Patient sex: M
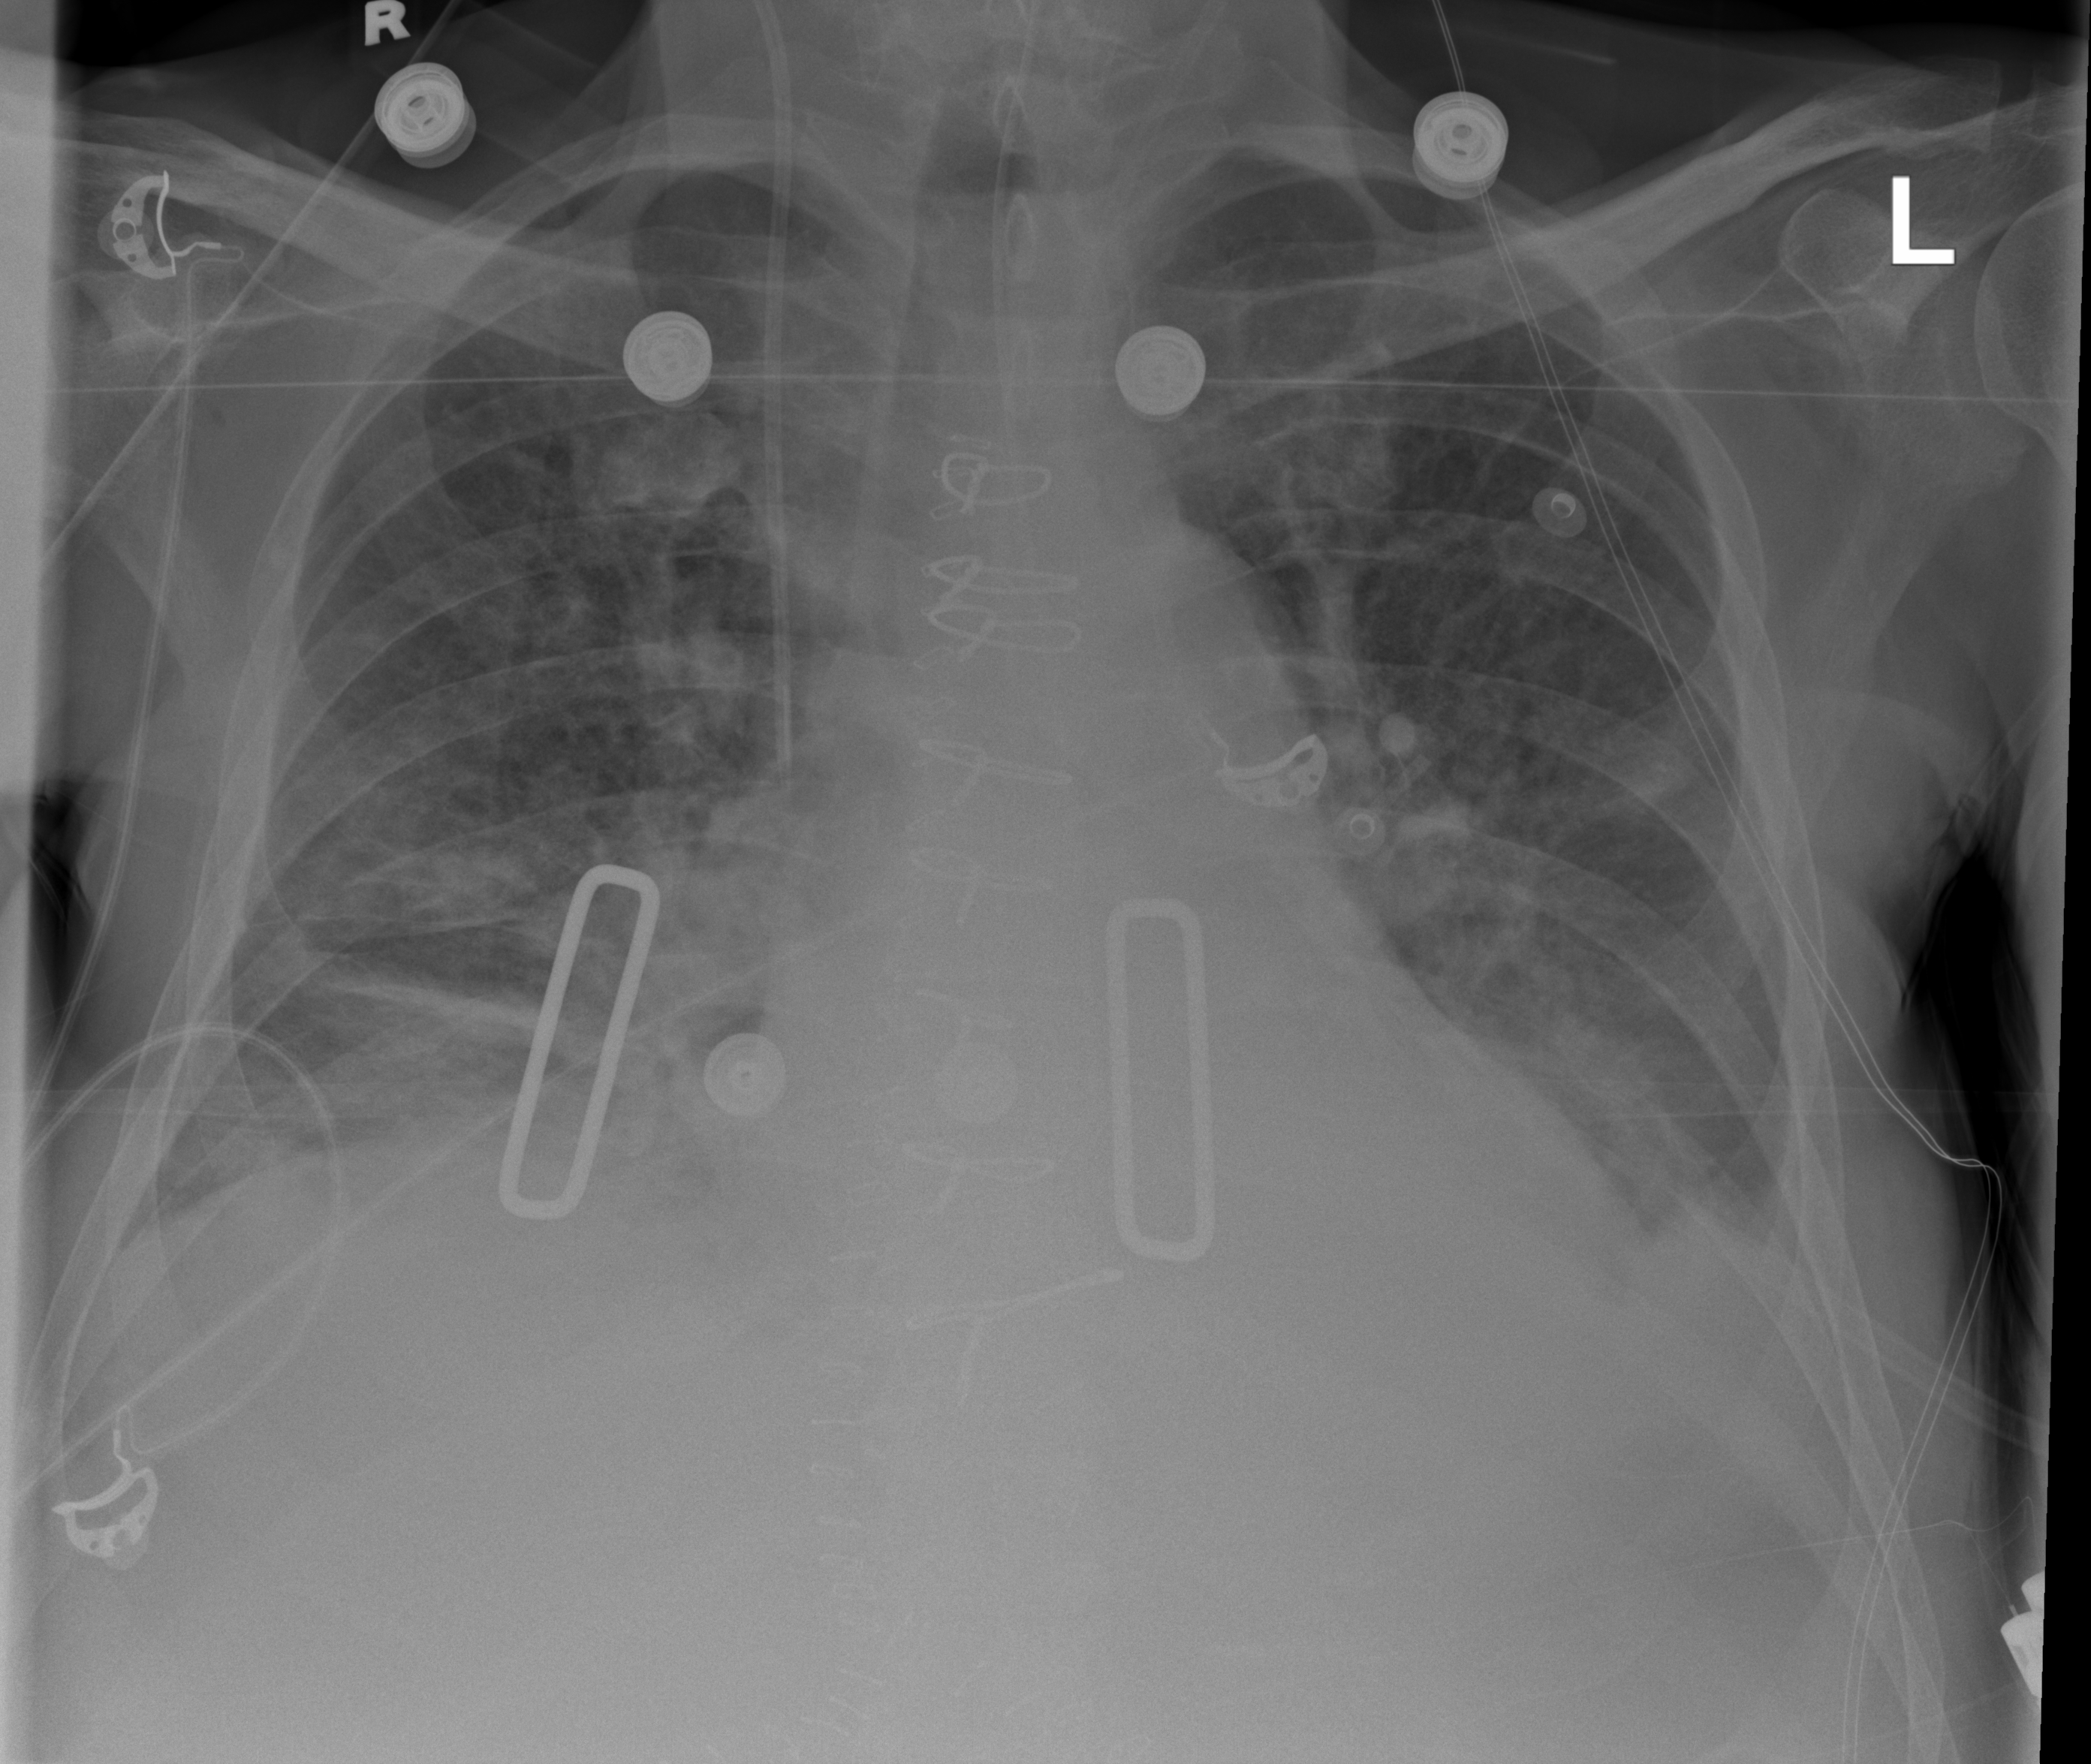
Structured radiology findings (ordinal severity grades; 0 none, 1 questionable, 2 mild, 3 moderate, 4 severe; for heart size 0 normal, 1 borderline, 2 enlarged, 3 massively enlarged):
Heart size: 2
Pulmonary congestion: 2
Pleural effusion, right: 0
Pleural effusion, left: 2
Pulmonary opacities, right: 2
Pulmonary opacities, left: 1
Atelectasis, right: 2
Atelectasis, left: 2